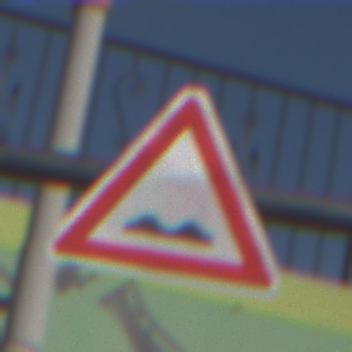
Verkehrszeichen: UnebeneFahrbahn
Umgebung: Outdoor, Special
Tageszeit: MorningAfternoon
Wetter: PartlyCloudy
Licht: Natural
Jahreszeit: NotSpecified
Kontrast: HighContrast